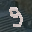
Label: 9